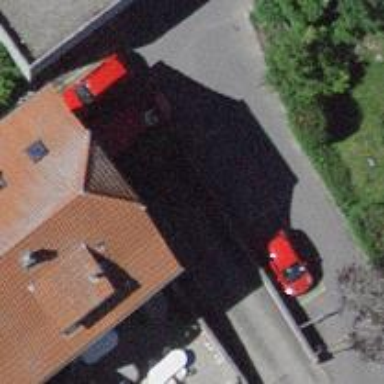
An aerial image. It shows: Parking area.